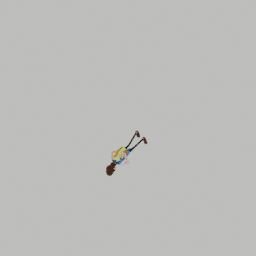
Label: people